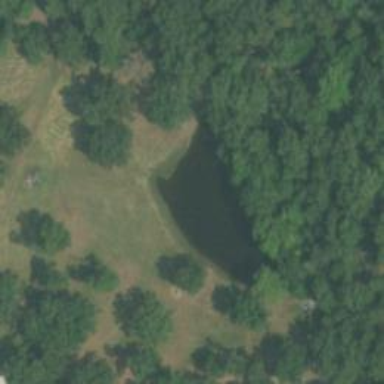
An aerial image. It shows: Serene pond surrounded by nature.